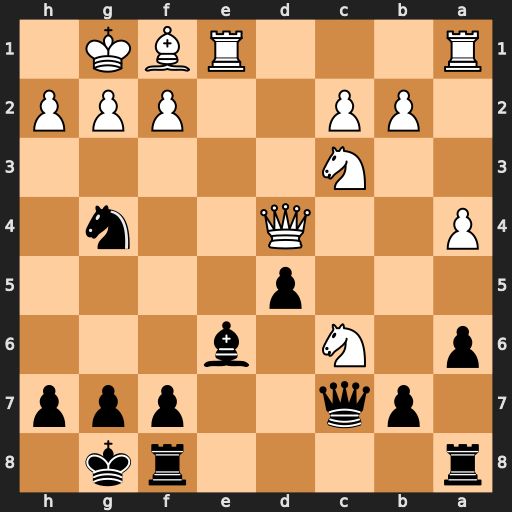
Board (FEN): r4rk1/1pq2ppp/p1N1b3/3p4/P2Q2n1/2N5/1PP2PPP/R3RBK1
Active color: b
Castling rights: -
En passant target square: -
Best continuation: Qxh2#